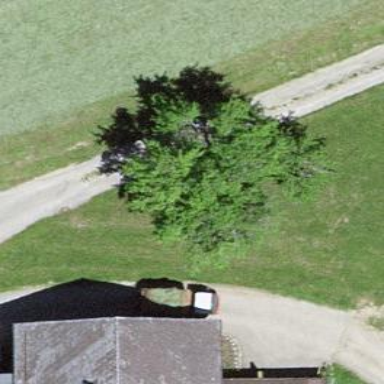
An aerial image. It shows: Single tag "natural: tree."